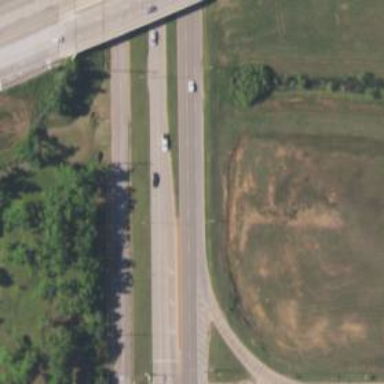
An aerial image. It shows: This image shows trunk highway that functions as expressway.